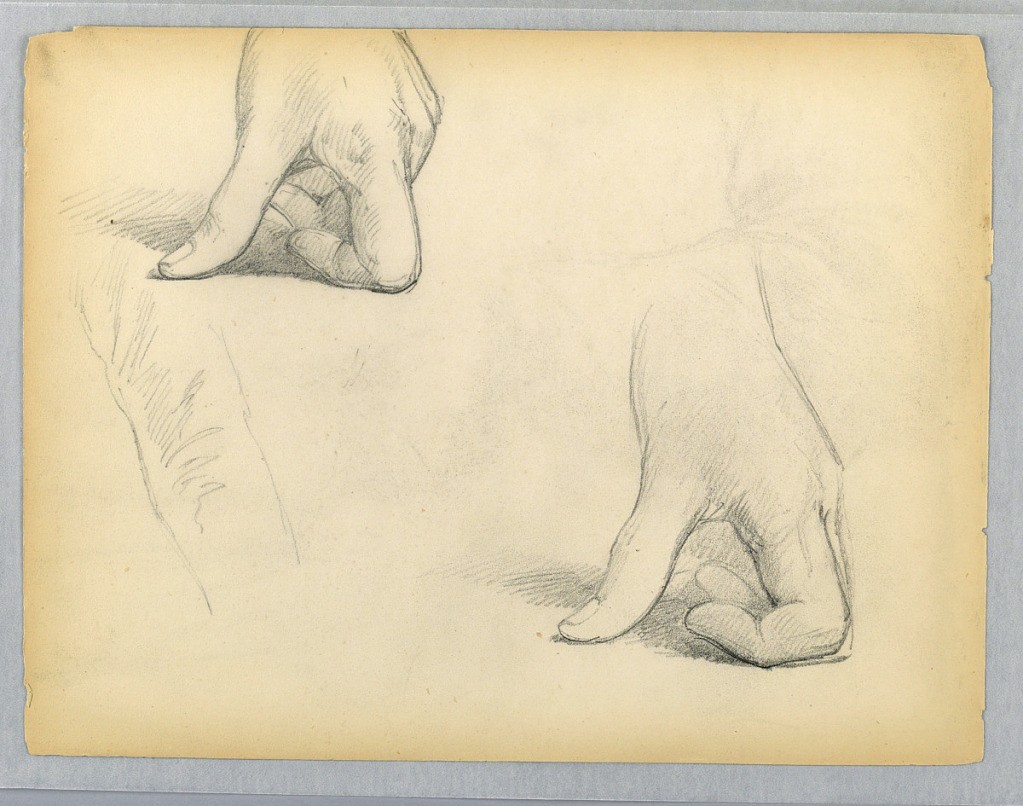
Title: Two Sketches of a Left Hand
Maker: Daniel Huntington, American, 1816–1906
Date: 1879
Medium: Graphite on paper
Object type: Drawing
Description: Left hand, upper left, resting on the thumb and bent fingers. Repeated, lower right. Lower left, a left arm for portrait of Mr. Prendergast. Verso: A left hand, upper right, holding a fan.